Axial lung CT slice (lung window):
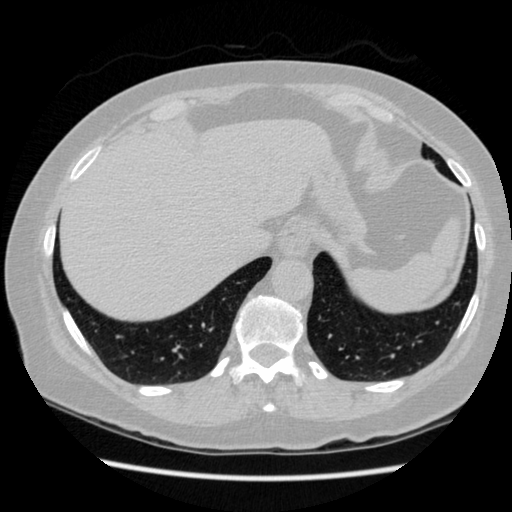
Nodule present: no